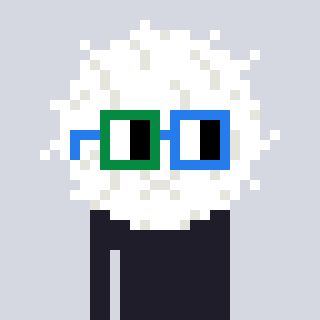
a pixel art character with square green and blue glasses, a cottonball-shaped head and a orange-colored body on a cool background